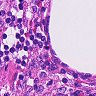
Metastatic tissue present: no